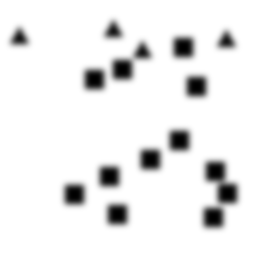
Squares: 12
Triangles: 4
Stars: 0
Total shapes: 16